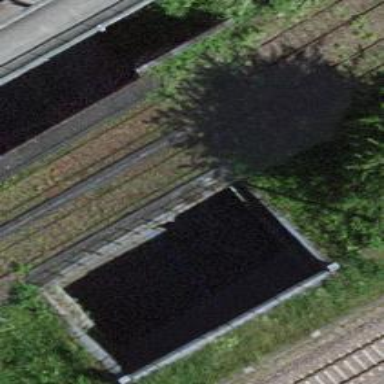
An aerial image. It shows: Disused railway bridge.